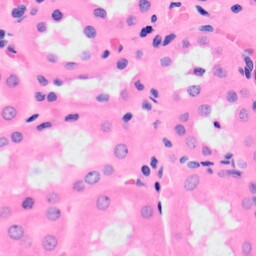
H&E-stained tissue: Kidney